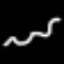
Label: squiggle